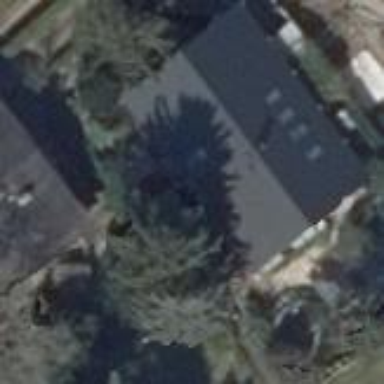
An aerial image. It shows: Detached building with gabled roof.